Interaction volume radius: 10 \u00c5
Interaction volume height: 25 \u00c5
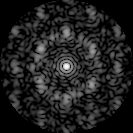
Disorder parameter: 0.6802